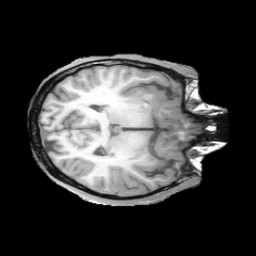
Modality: T1w
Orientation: axial
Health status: ill
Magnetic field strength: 3 T